Question: I am currently taking a course on Udemy and I am stuck, I am having a problem running script. When I run the command npm run dev, I get this error message:
'''
npm ERR! code ELIFECYCLE
npm ERR! errno 2
npm ERR! forkify@1.0.0 dev: 'webpack'
npm ERR! Exit status 2
npm ERR!
npm ERR! Failed at the forkify@1.0.0 dev script.
npm ERR! This is probably not a problem with npm. There is likely additional logging output above.
npm ERR! A complete log of this run can be found in:
npm ERR! C:\Users\user\AppData\Roaming\npm-cache\_logs\2020-05-01T10_10_11_136Z-debug.log
'''
What would be wrong? This is my package.json code:
'''
{
"name": "forkify",
"version": "1.0.0",
"description": "",
"main": "index.js",
"scripts": {
"dev": "webpack",
"build": "webpack --mode production",
"start": "webpack-dev-server --mode development --open"
},
"author": "Marv",
"license": "ISC",
"devDependencies": {
"babel-core": "^6.26.3",
"babel-loader": "^7.1.5",
"babel-preset-env": "^1.7.0",
"html-webpack-plugin": "^3.2.0",
"webpack": "^4.28.4",
"webpack-cli": "^3.2.1",
"webpack-dev-server": "^3.1.14"
},
"dependencies": {
"babel-polyfill": "^6.26.0"
}
}
'''
Here is the webpack.config.js code:
'''
const path = require('path');
module.exports = {
entry: './src/js/index.js',
output: {
path: path.resolve(__dirname, 'dist/js'),
filename: 'bundle.js'
},
mode: 'development'
};
'''
What could be wrong?
UPDATE: Some way I was able to finally 'npm run dev' but it is being created in the wrong directory. How can I solve this?

I need it to appear under the 'starter > dist > js'
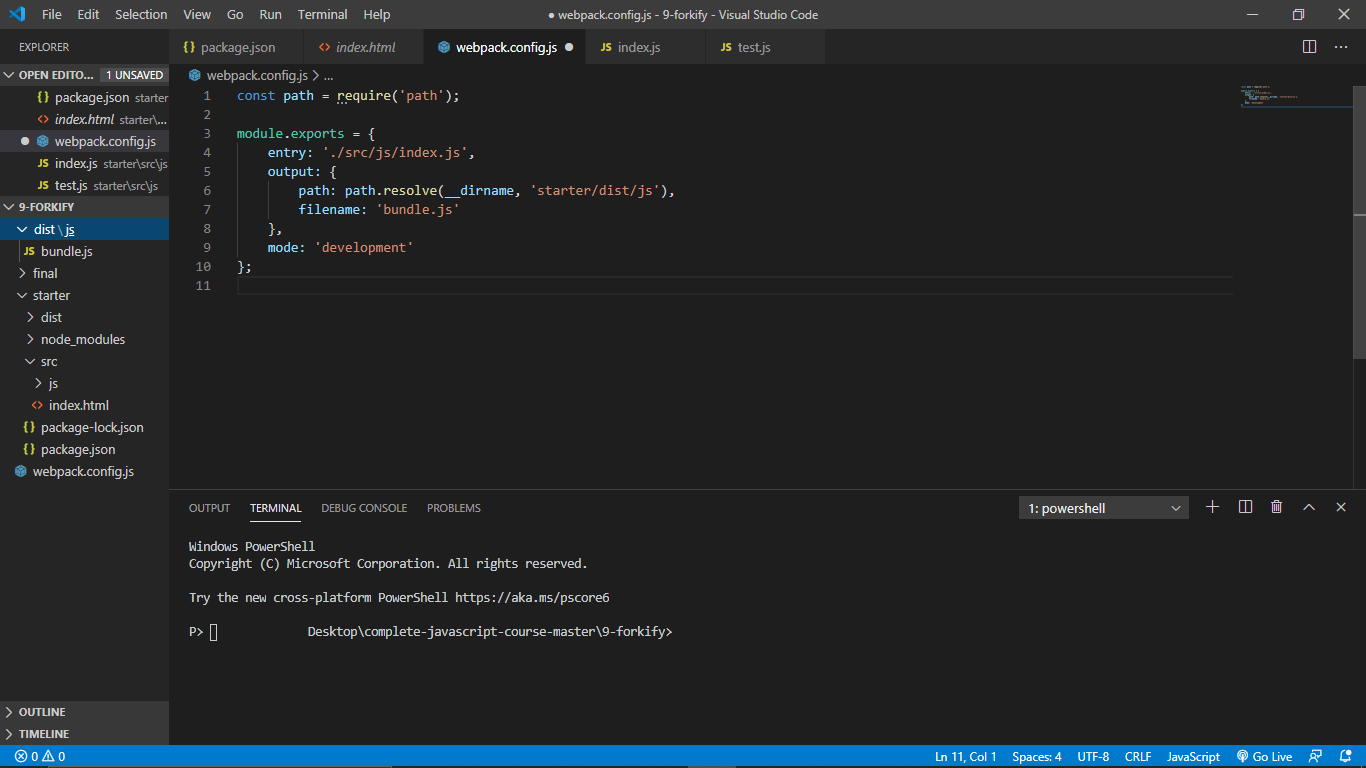
Answer: Your path are not good replace 'entry: './src/js/index.js'' by 'entry: './started/src/js/index.js''